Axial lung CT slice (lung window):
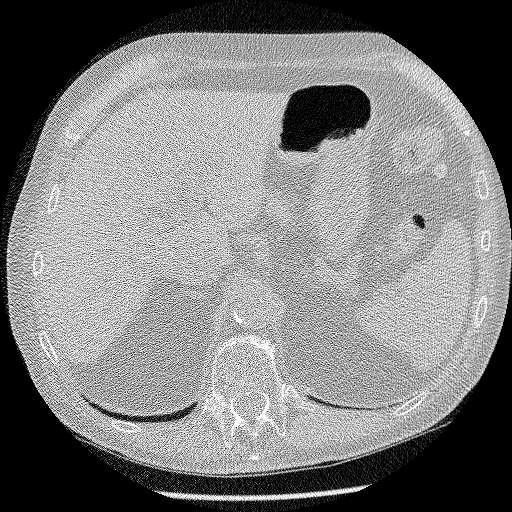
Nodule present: no